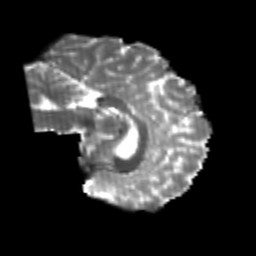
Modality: T2w
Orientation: sagittal
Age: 21
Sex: female
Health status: healthy
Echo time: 0.074 s